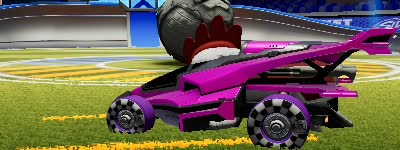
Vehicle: aftershock